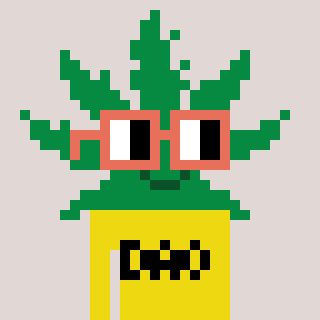
a pixel art character with square orange glasses, a weed-shaped head and a yellow-colored body on a warm background